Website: apple
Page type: customer-info-address
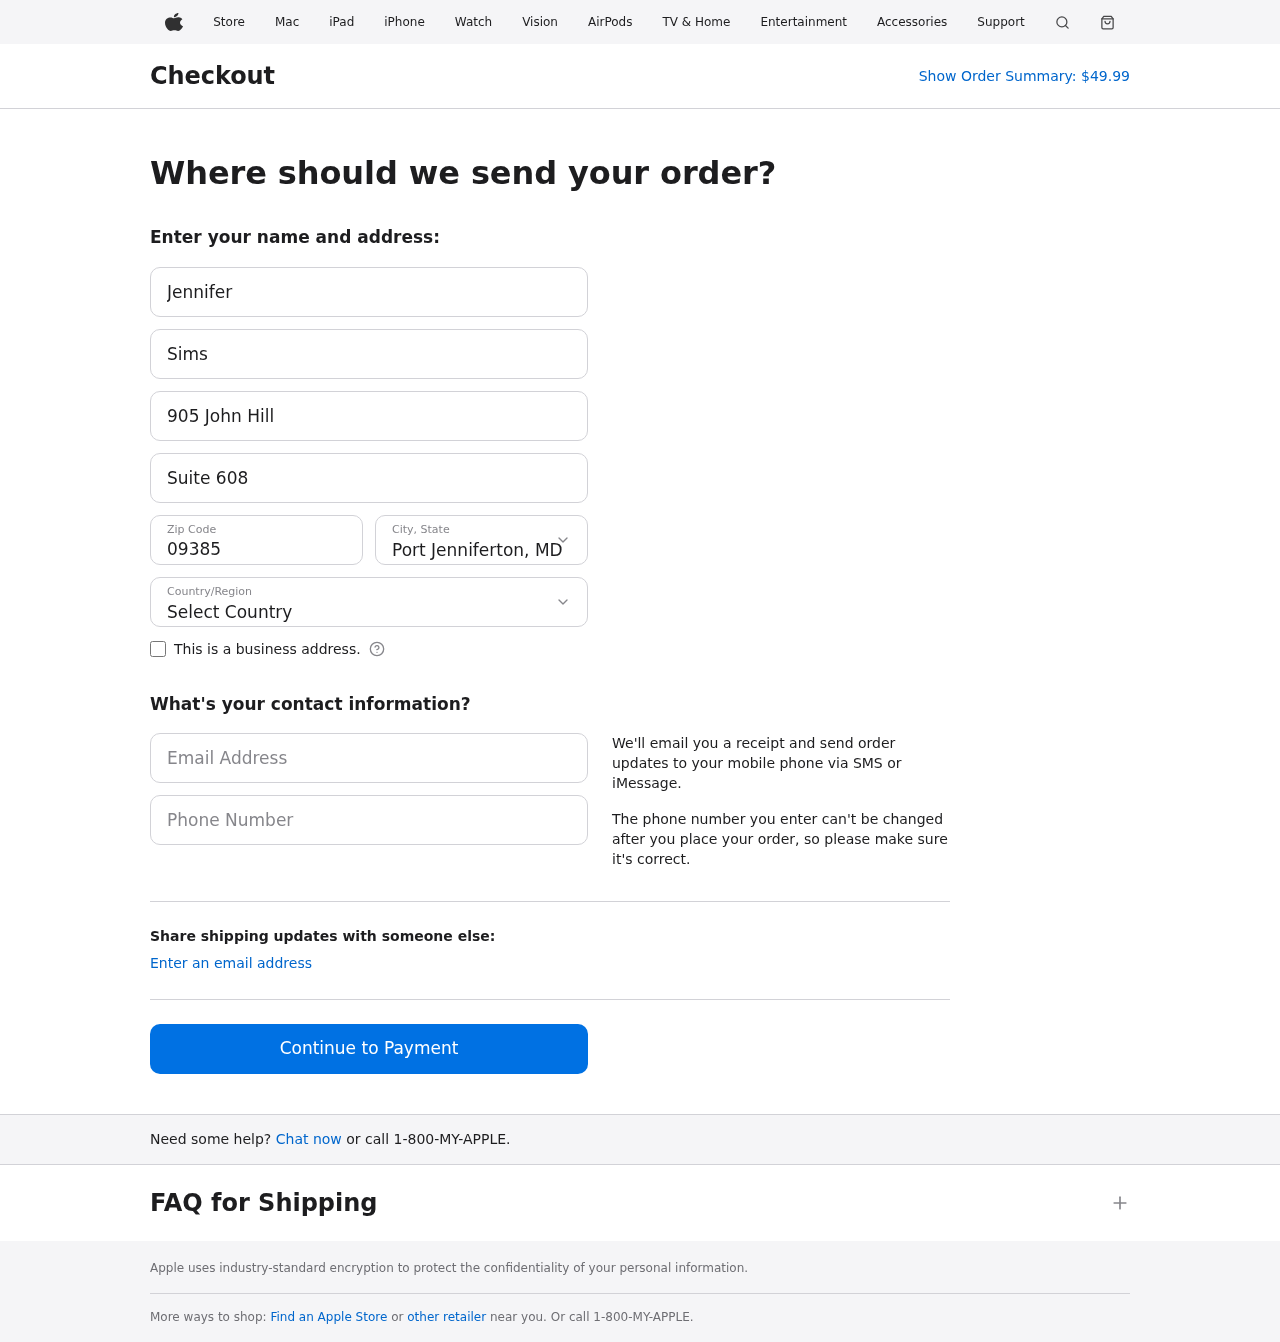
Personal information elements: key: PII_CITY_STATE
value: Port Jenniferton, MD
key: PII_COUNTRY
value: United States
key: PII_EMAIL
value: jsims@hotmail.com
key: PII_FIRSTNAME
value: Jennifer
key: PII_LASTNAME
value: Sims
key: PII_PHONE
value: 3073160677
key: PII_POSTCODE
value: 09385
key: PII_STREET
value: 905 John Hill
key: PII_STREET2
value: Suite 608
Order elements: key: ORDER_TOTAL
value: $49.99